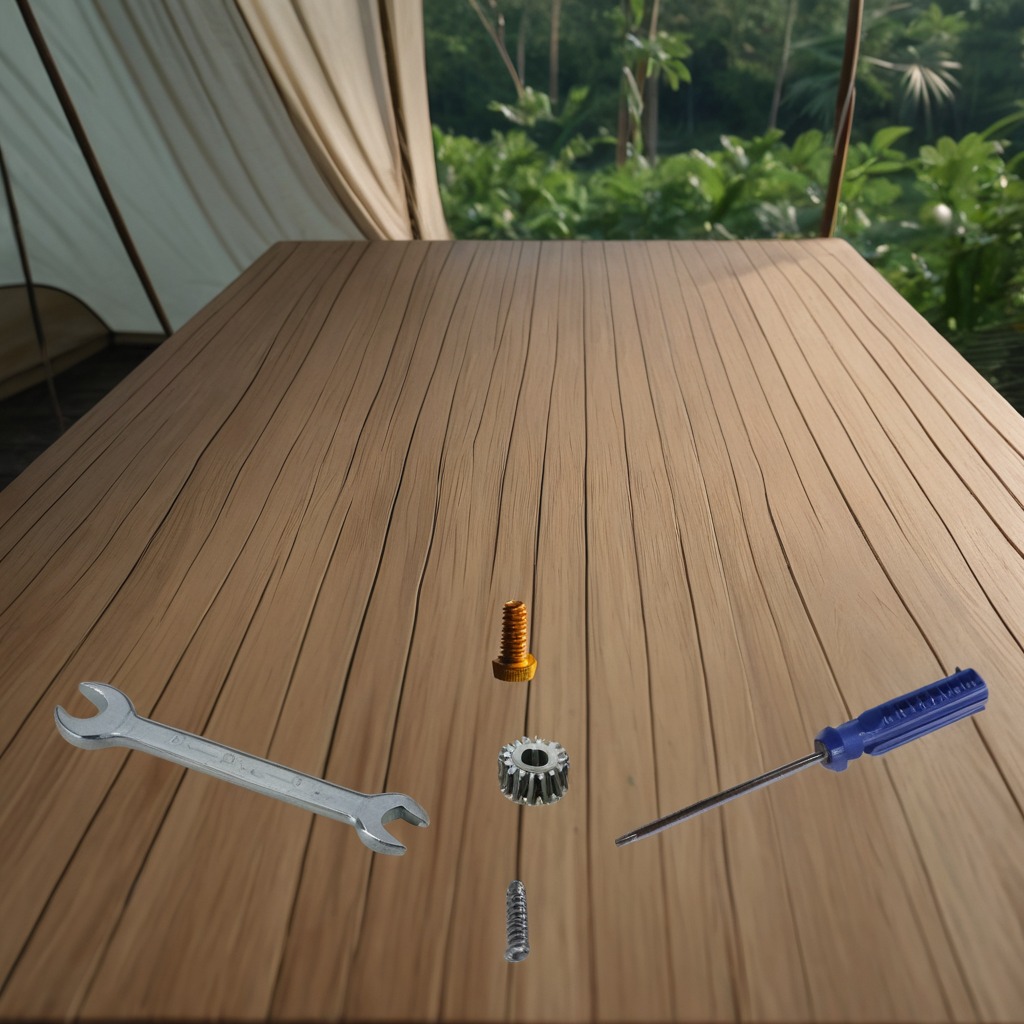
A steel gear with teeth, a metal machine screw, a coiled metal spring, a screwdriver, and a wrench are lying on the wooden table inside a jungle field workshop tent.